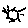
Label: sun